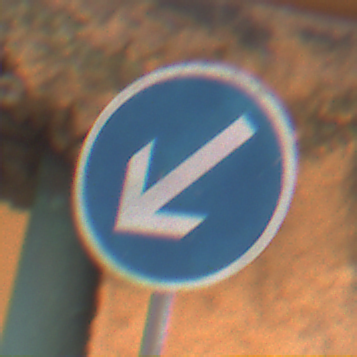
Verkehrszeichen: VorgeschriebeneVorbeifahrtLinks
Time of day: Midday
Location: Outdoor (Urban)
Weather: Overcast
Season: NotSpecified
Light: Natural